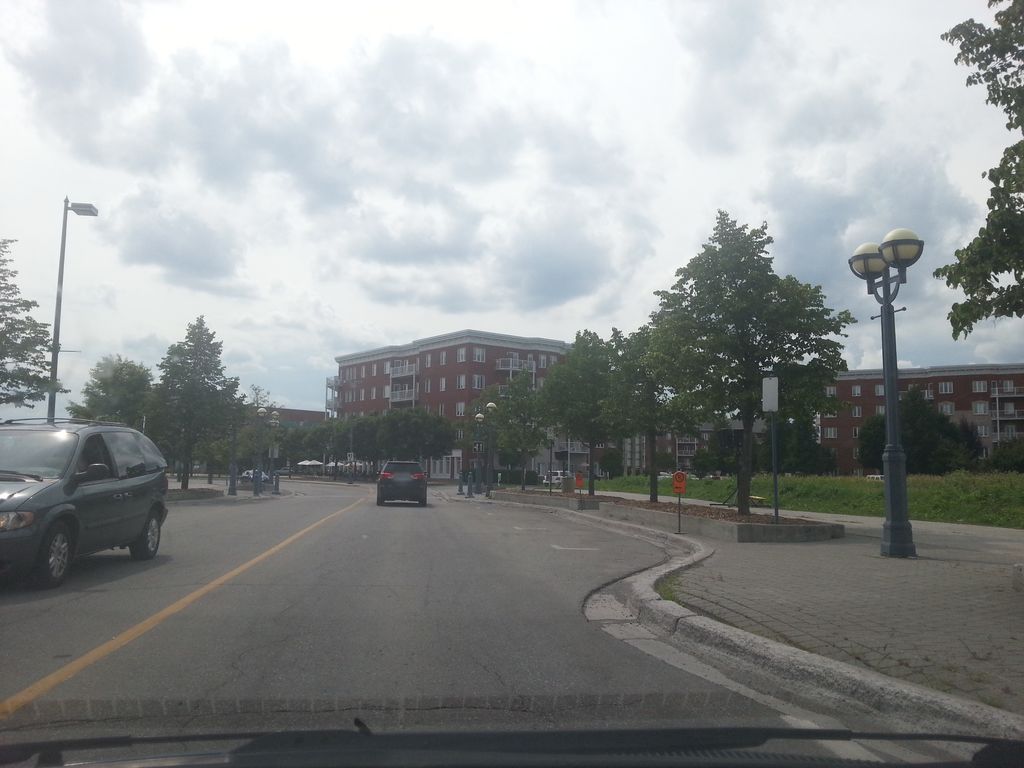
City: ottawa-gatineau